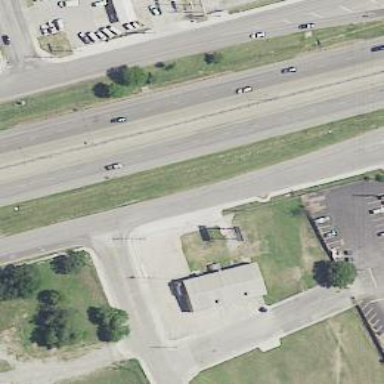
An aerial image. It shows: Secondary road with frontage road.